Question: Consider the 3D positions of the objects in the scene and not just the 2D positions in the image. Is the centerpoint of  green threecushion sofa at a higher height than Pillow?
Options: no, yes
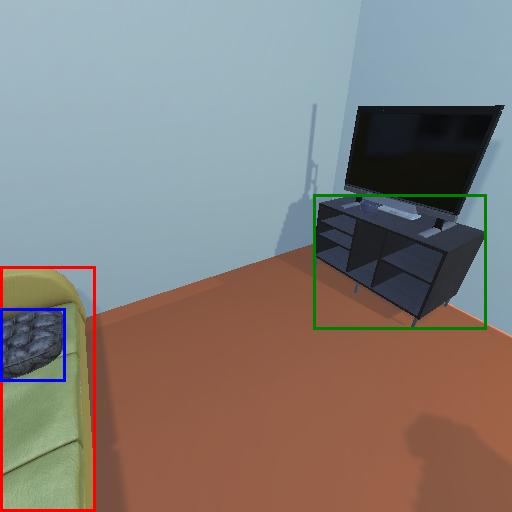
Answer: no